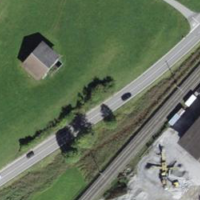
EUNIS habitat code: 24
Species observed at this site:
Symphoricarpos albus